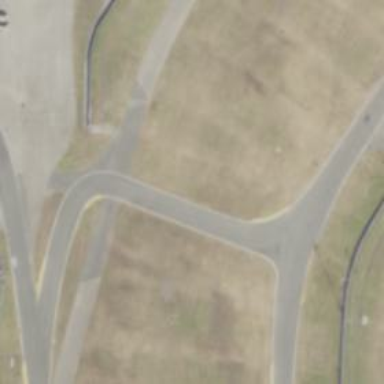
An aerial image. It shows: Motor sport raceway.